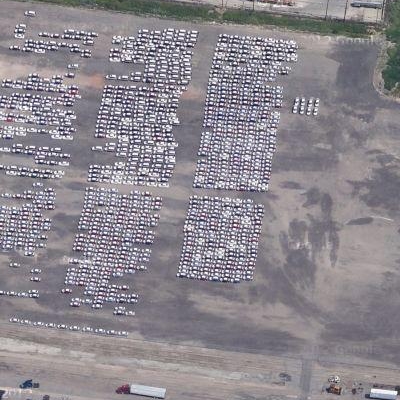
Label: gParking